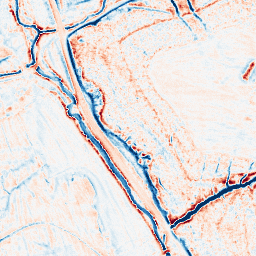
Category: edge_preserving
Decomposition family: anisotropic_diffusion
Decomposition parameters: iterations: 20
kappa: 100
gamma: 0.15
Upsampling method: sinc_hamming
Upsampling parameters: scale: 2
kernel_size: 16
Upsampling scale: 2